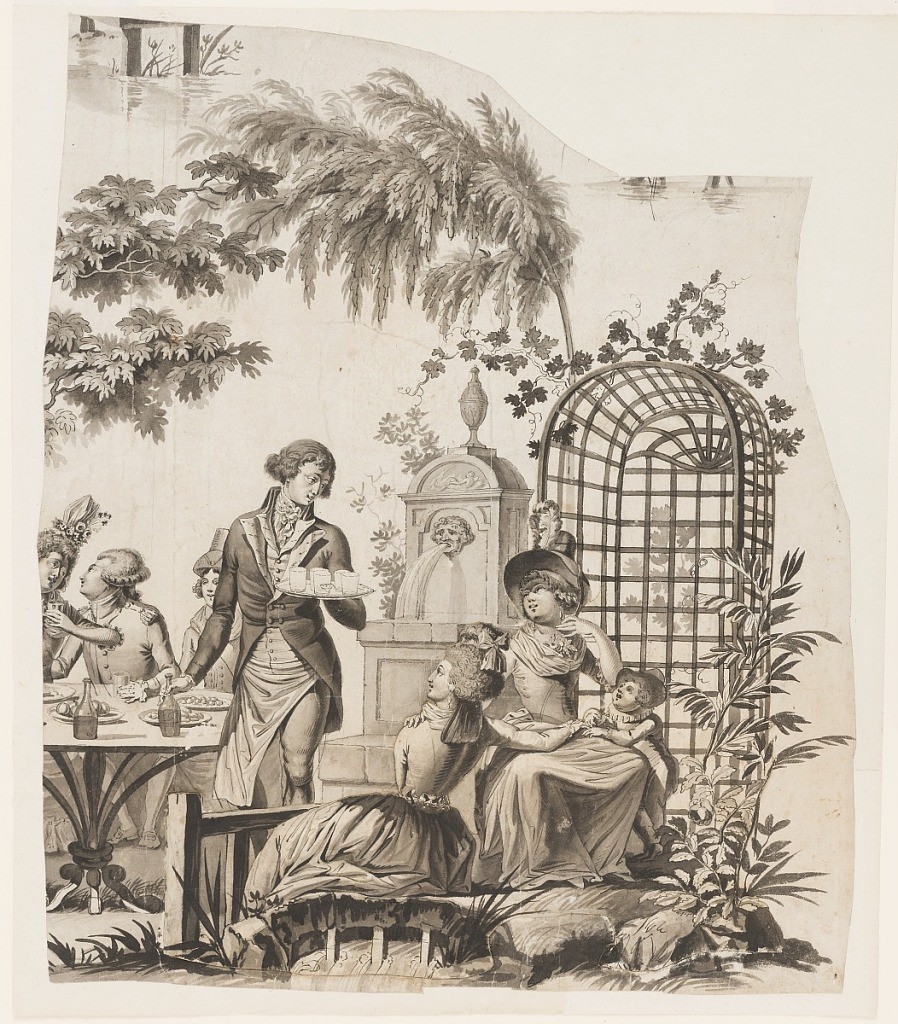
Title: Fragments of an incomplete cartoon for cotton printing: La Course Anglaise
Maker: Petitpierre & Compe., (Nantes, France, founded 1770
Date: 1789
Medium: Pen and black ink, brush and grey wash on white paper.
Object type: Drawing
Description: One of two fragments, parts of three large islands of a cartoon for printed fabric: Picnic scene with officer and two ladies seated at table before an arbor